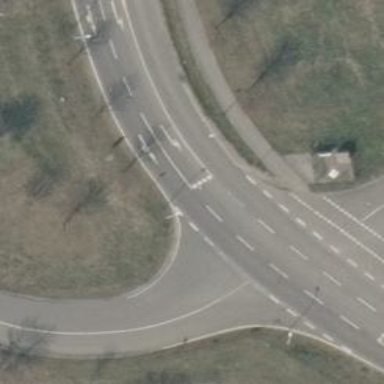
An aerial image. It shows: Tertiary road with asphalt surface.